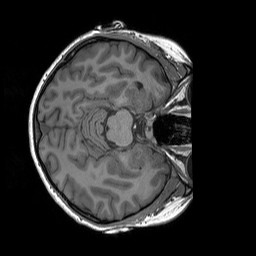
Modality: T1w
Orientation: axial
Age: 29
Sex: female
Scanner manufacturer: siemens
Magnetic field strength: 3 T
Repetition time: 1.9 s
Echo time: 0.00243 s